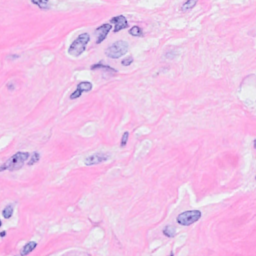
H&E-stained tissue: Breast